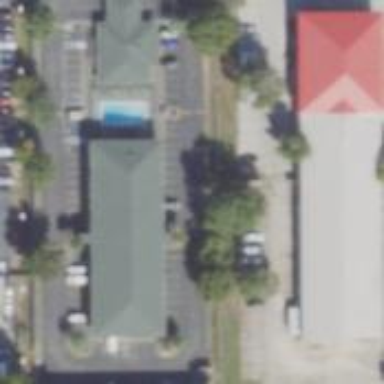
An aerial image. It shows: Motel.